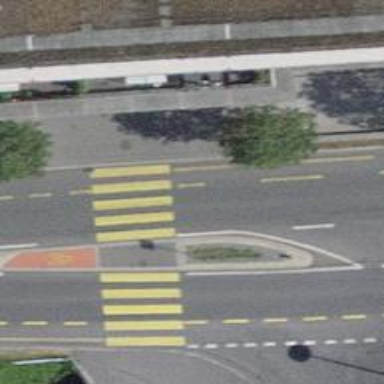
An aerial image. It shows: Uncontrolled zebra crossing with central island. The crossing is marked with zebra stripes.